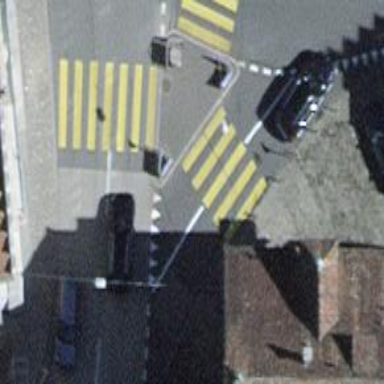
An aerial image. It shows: Uncontrolled crossing with central island on the road.